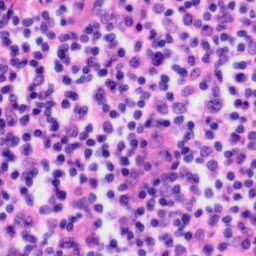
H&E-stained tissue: Tonsil